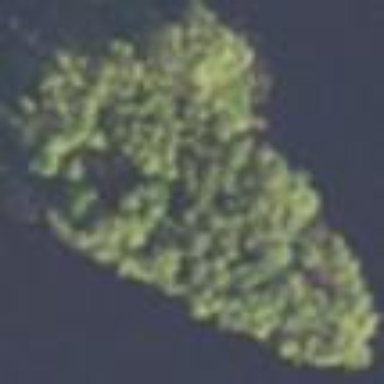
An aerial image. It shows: Islet.